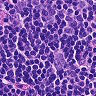
Metastatic tissue present: no